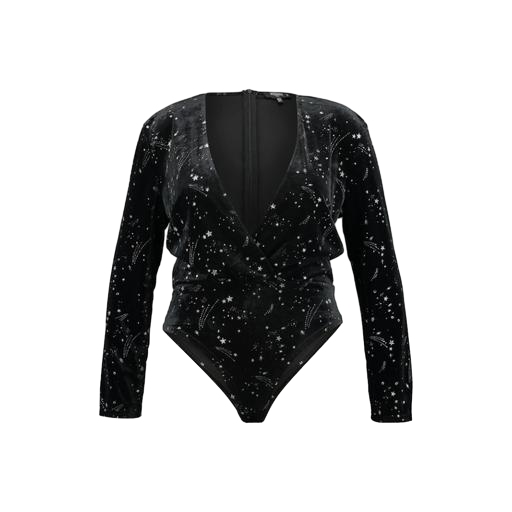
black plunge bodysuit, black mira cape-effect bodysuit, white plus size graphic bodysuit, white background